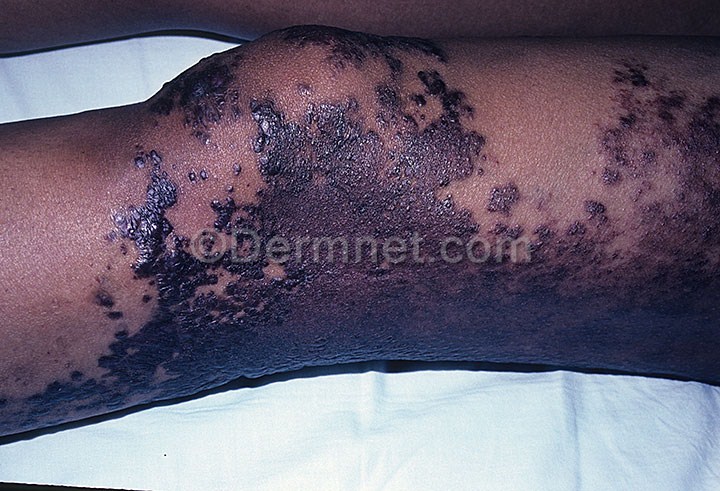
Disease: Vascular Tumors